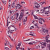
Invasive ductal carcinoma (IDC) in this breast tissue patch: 1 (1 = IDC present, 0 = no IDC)